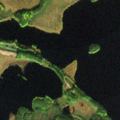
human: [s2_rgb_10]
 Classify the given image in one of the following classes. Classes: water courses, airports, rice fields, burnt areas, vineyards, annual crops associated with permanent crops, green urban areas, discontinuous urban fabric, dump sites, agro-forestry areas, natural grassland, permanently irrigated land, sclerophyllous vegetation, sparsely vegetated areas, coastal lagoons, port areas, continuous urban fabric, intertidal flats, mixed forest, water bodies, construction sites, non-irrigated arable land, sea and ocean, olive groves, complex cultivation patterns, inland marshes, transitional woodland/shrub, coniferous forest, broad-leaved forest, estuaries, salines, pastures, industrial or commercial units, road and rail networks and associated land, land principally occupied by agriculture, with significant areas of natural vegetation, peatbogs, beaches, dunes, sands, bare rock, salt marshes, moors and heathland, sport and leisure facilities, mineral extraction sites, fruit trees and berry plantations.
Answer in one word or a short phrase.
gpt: mixed forest, transitional woodland/shrub, peatbogs, water bodies